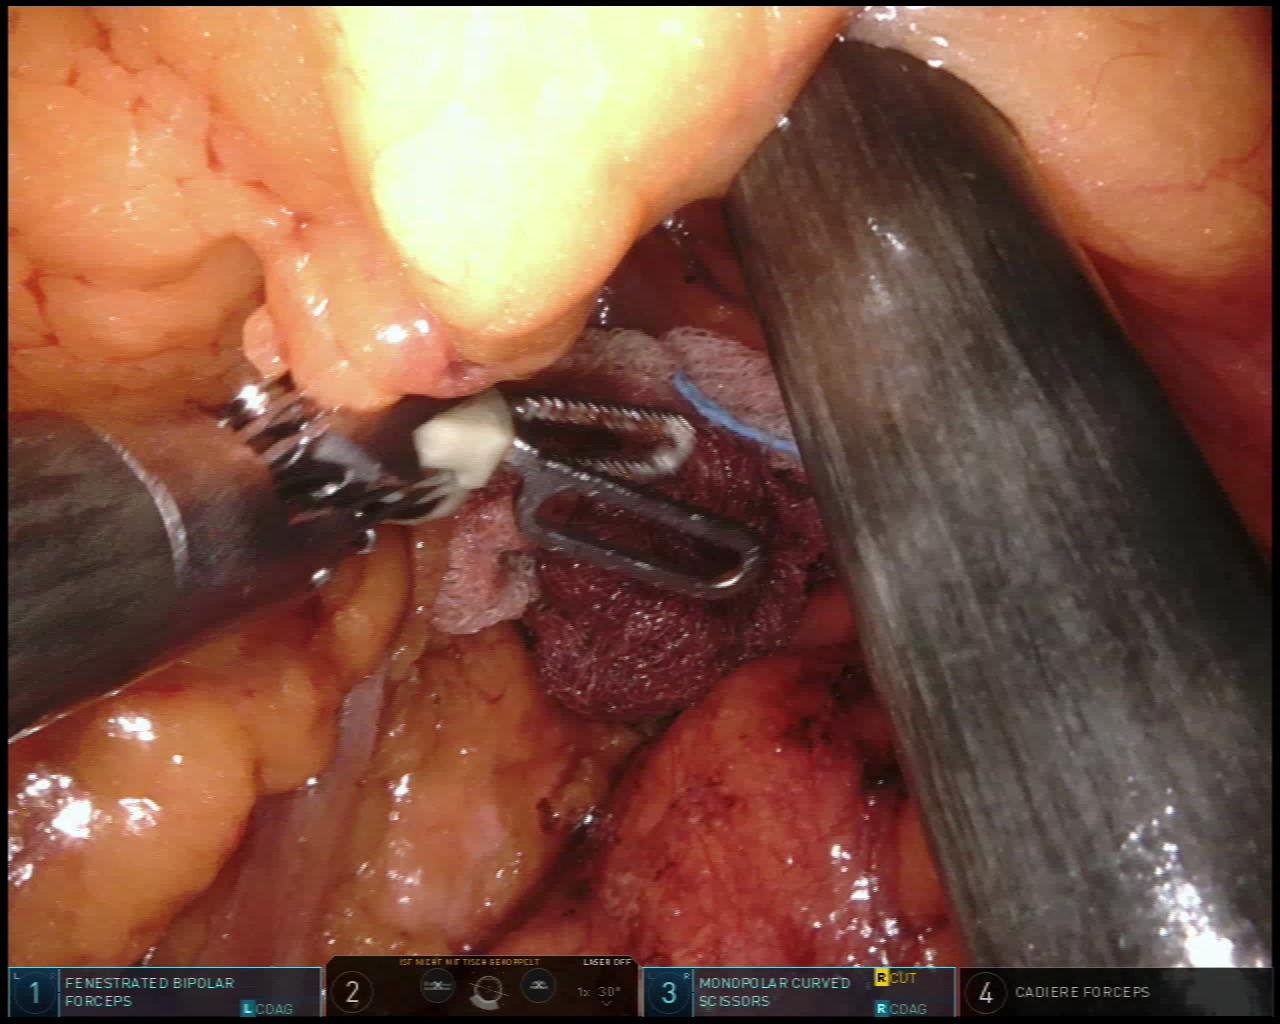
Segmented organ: pancreas
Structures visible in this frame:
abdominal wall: no
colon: yes
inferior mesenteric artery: no
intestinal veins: no
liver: no
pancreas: yes
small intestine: no
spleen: no
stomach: no
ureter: no
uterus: no
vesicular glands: no